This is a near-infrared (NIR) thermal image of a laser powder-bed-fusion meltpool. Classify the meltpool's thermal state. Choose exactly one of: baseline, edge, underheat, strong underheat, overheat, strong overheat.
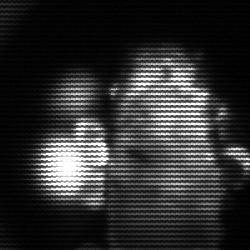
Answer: strong underheat